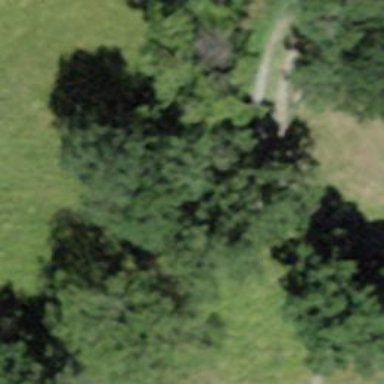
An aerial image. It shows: Forest area.